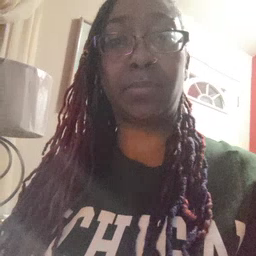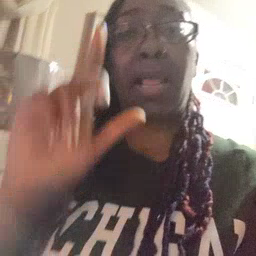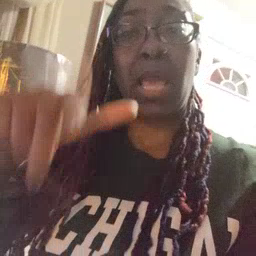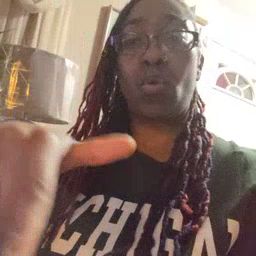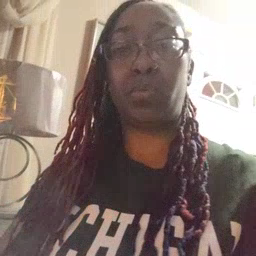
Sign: later